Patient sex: F
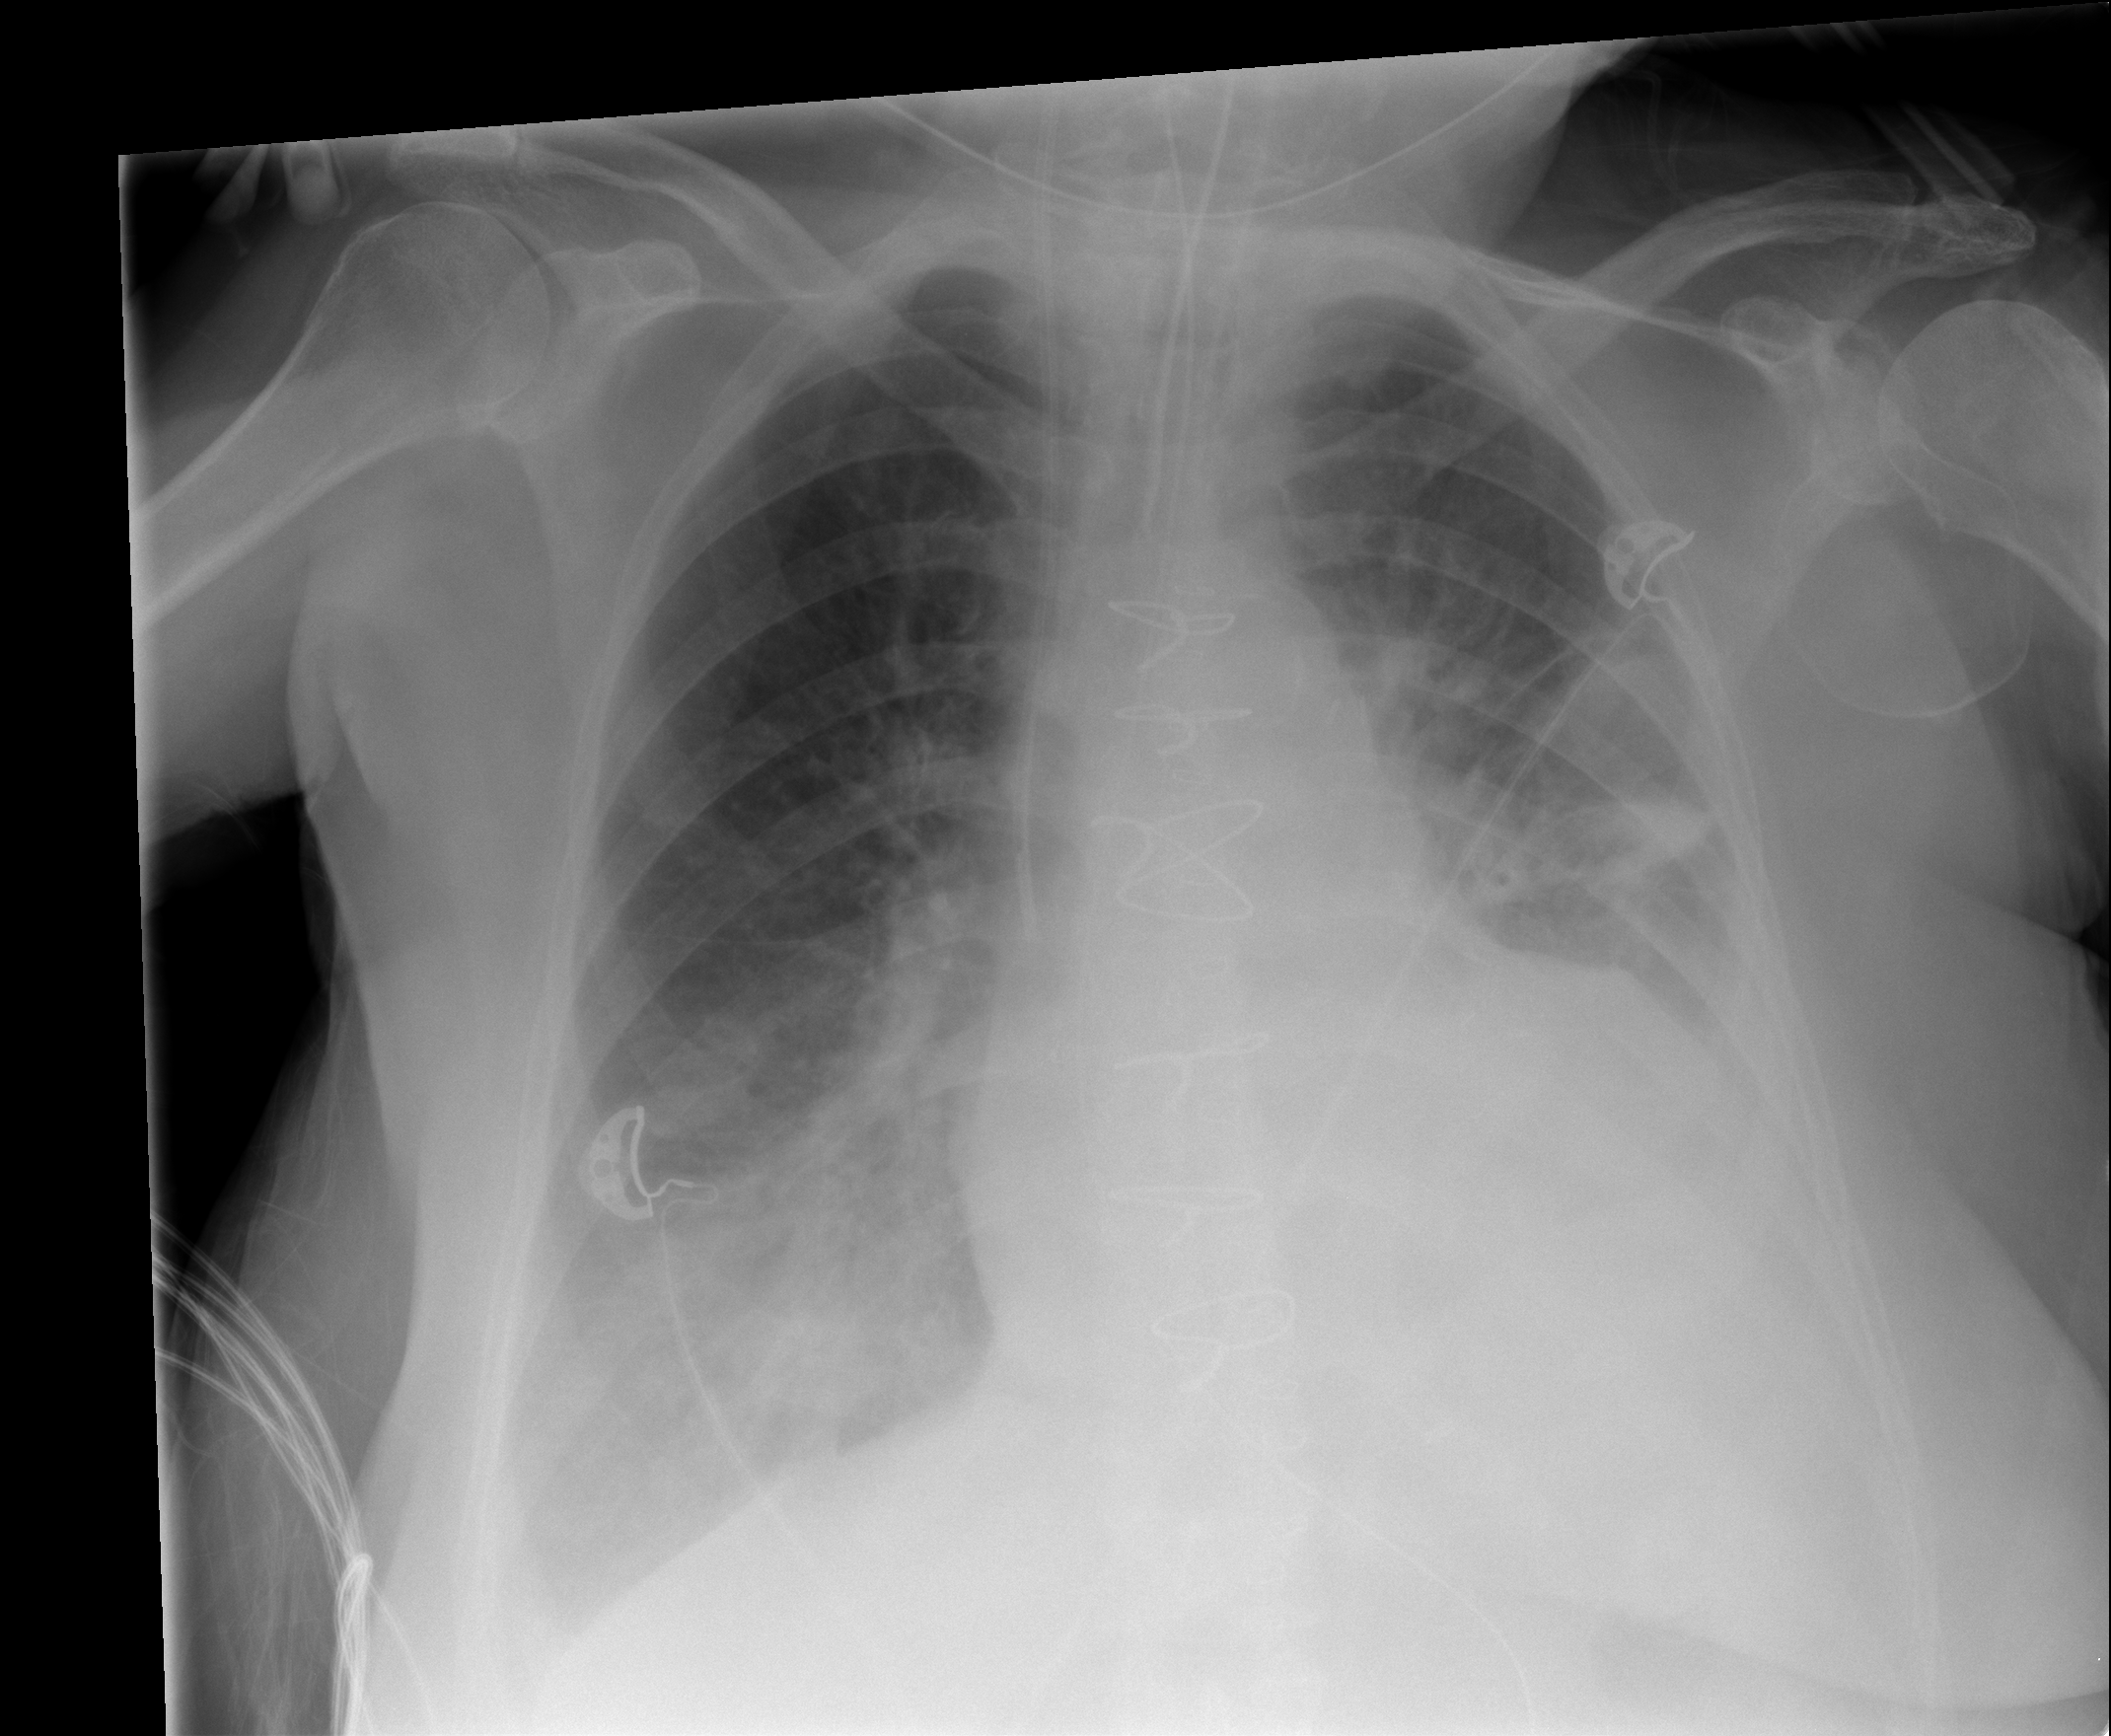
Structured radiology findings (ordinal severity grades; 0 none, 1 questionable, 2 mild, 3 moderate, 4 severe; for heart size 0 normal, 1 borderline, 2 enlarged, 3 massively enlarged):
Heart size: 2
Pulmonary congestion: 2
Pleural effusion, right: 2
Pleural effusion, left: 3
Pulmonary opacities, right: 2
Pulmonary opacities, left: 1
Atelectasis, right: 3
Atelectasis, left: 3